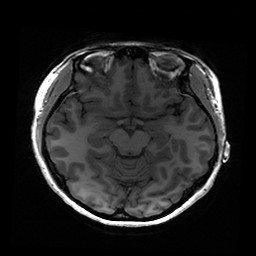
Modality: T1w
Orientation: sagittal